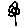
Label: flower